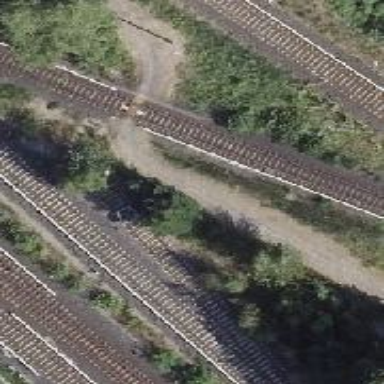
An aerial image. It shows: Yard used for service near light rail railway.